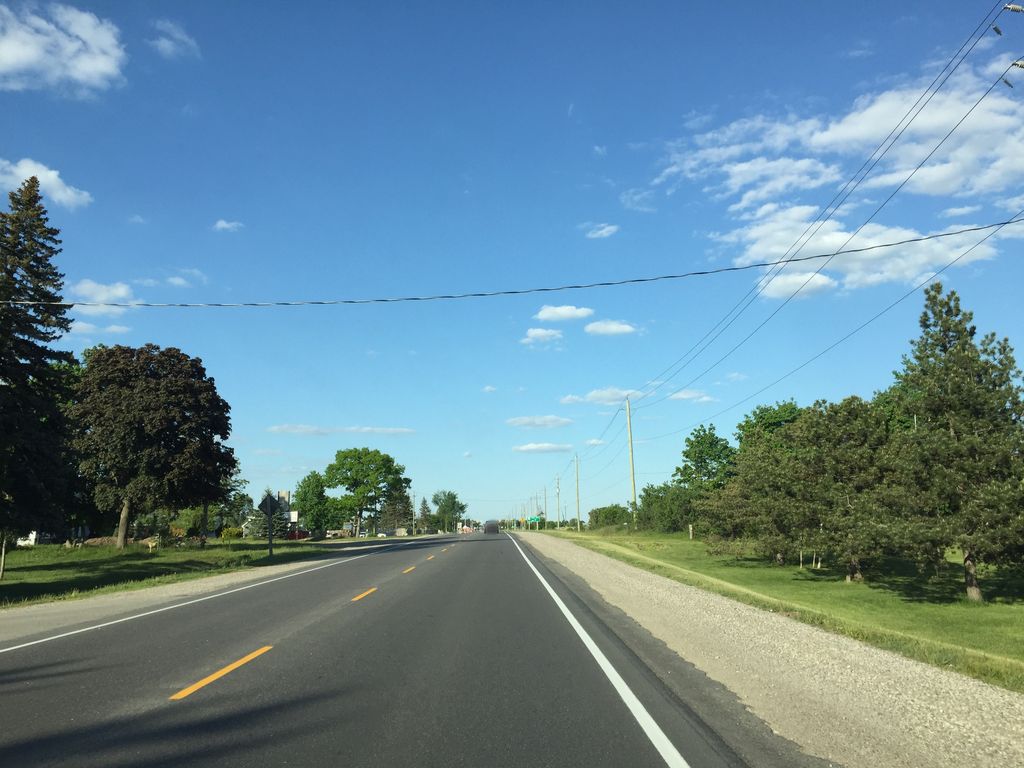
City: kitchener-waterloo